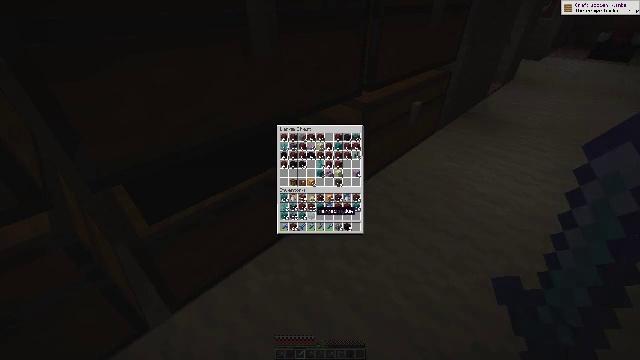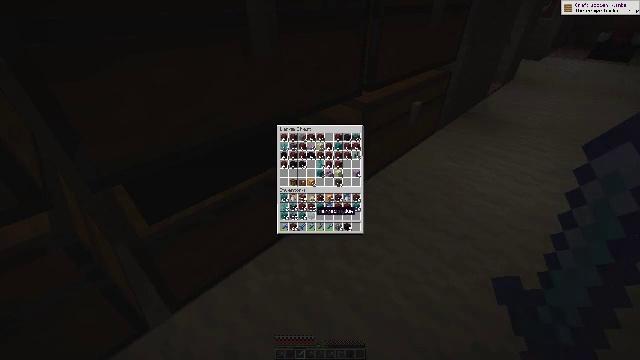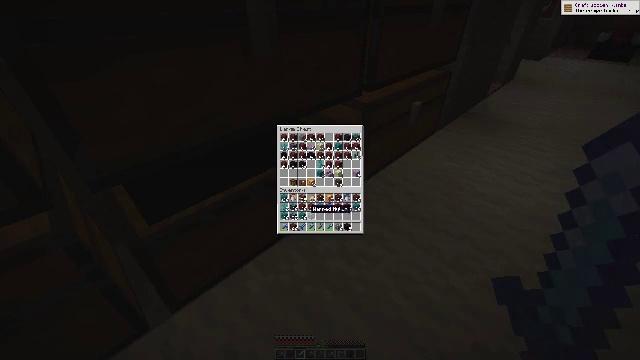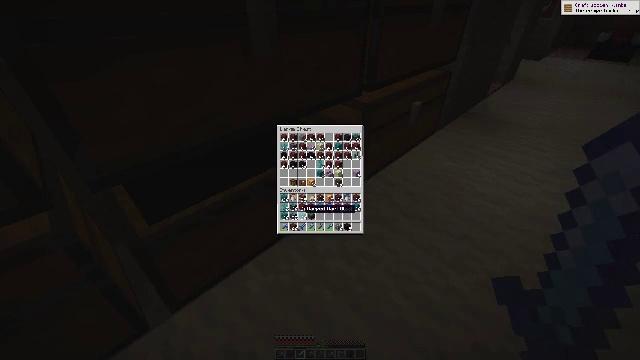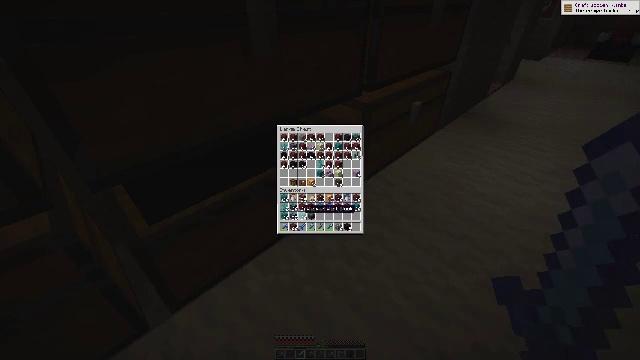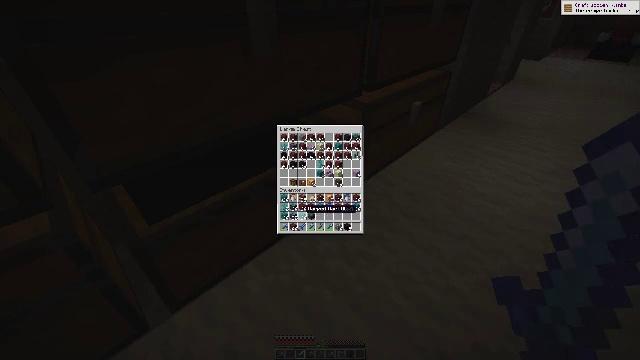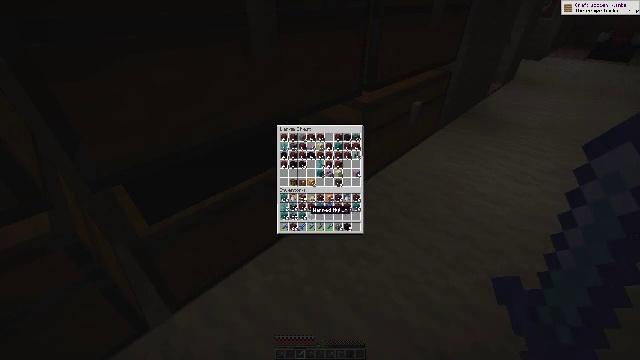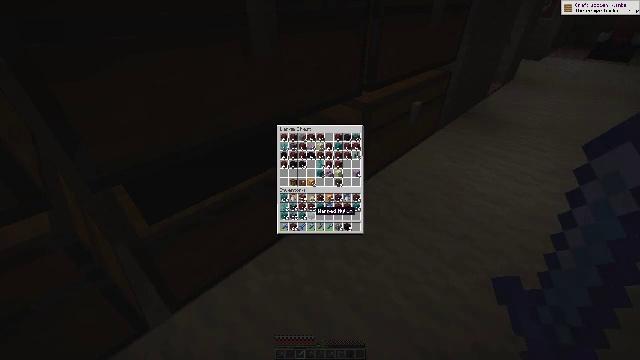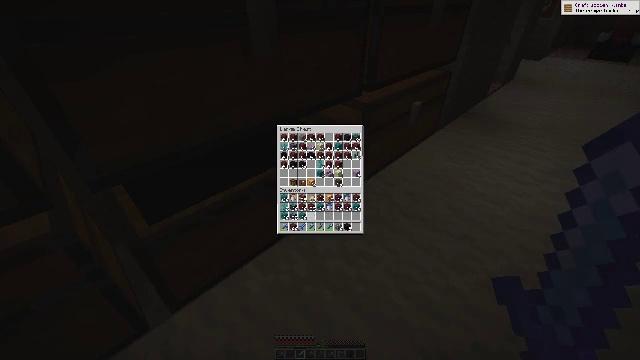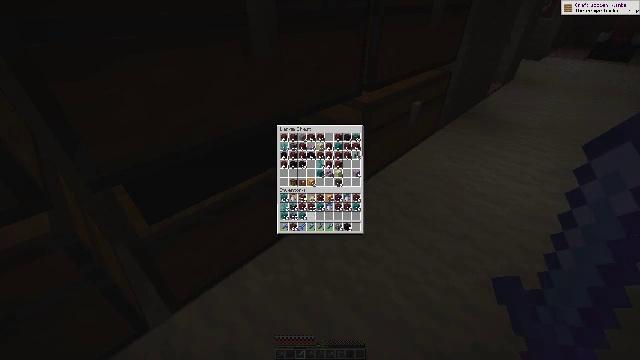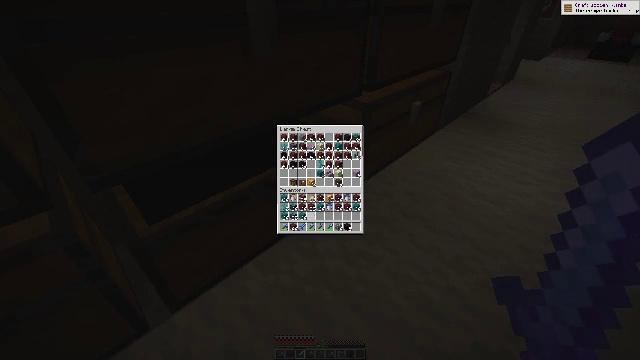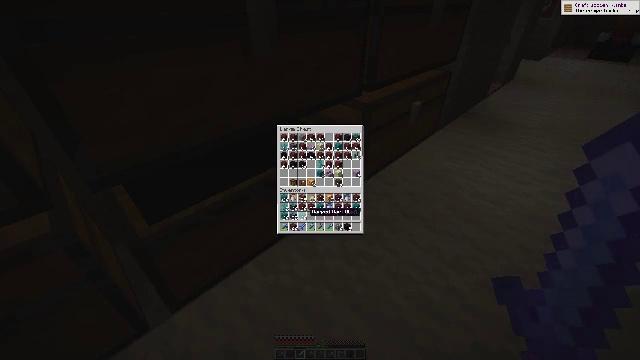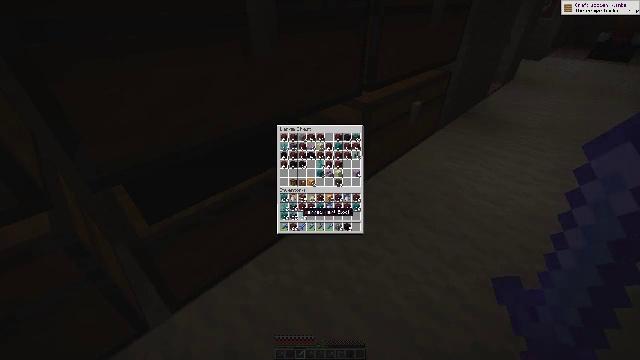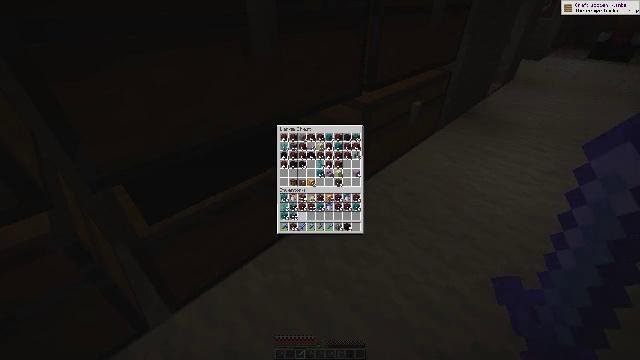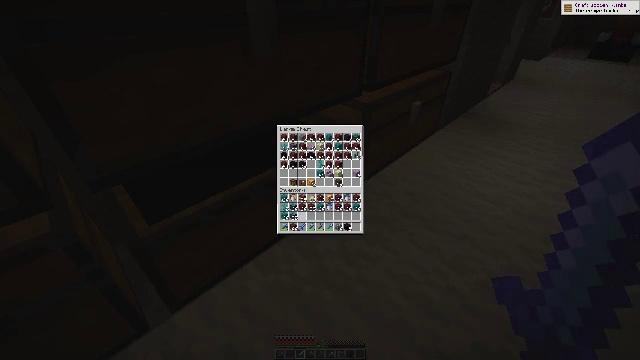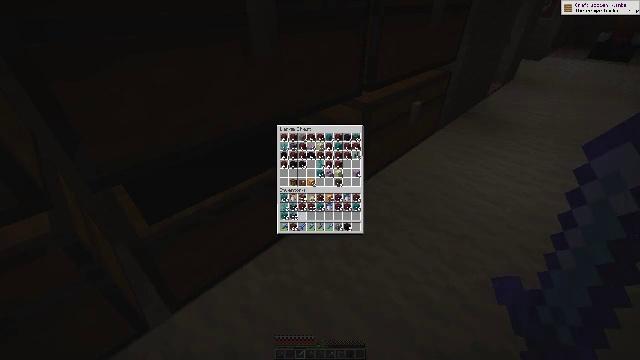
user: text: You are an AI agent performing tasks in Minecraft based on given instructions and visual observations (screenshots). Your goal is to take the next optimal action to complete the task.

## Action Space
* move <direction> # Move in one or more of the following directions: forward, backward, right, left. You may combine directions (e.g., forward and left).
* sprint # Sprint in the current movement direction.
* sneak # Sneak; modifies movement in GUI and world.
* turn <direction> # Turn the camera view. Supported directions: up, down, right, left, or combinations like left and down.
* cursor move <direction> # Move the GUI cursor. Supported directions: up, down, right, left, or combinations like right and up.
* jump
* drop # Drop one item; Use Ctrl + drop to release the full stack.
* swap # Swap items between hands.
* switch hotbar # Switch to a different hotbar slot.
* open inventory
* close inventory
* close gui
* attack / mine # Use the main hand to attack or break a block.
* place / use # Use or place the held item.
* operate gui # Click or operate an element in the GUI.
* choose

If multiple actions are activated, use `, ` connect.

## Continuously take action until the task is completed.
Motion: motion action
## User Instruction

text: Harvest vines off the surface.
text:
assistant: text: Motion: sneak
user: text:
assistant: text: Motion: sneak, turn left
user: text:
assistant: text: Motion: sneak, turn left
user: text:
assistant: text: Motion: sneak
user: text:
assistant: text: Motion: sneak
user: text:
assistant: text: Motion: sneak, turn right
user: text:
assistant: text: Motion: sneak, turn right
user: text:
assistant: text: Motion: sneak, attack / mine
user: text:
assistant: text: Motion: sneak, attack / mine
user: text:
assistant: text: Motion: sneak, attack / mine
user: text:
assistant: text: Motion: sneak, turn left
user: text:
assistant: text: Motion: sneak, turn left
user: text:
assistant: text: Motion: sneak, attack / mine
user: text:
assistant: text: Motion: sneak, attack / mine
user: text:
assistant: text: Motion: sneak, attack / mine
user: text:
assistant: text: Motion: sneak
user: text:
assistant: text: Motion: sneak, turn left
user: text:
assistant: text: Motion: sneak
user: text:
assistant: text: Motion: sneak, attack / mine
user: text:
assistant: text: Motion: sneak, attack / mine
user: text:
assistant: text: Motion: sneak, attack / mine
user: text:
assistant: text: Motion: sneak
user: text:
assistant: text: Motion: sneak
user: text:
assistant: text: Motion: sneak
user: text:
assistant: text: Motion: sneak, attack / mine
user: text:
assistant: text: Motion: sneak, attack / mine
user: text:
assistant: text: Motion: sneak, attack / mine
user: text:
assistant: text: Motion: sneak
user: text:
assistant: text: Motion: sneak
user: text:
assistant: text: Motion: sneak